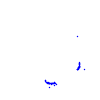
Particle: proton